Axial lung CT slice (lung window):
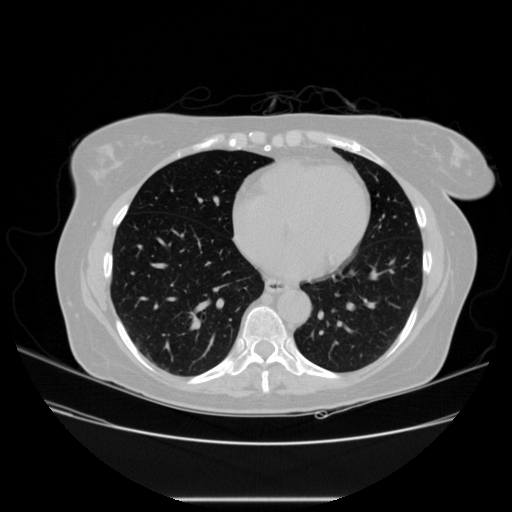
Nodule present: no